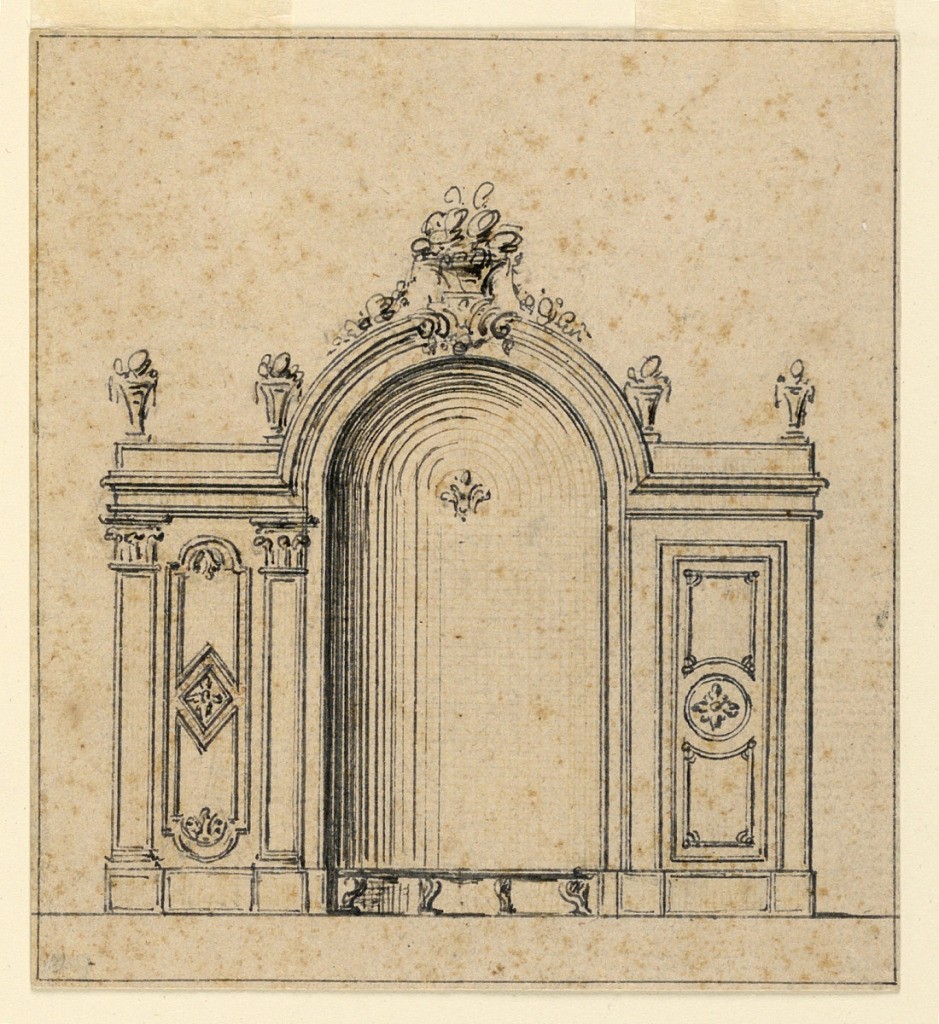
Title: Design for a Garden Niche
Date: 1740-1760
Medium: Pen and ink on paper
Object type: Drawing
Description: A semicircular arched niche, flanked by panels and surmounted by a blind balustrade with urns. In the center, a basket of flowers from which hang garlands. A low bench runs around the nich. Alternating suggestions shown by designs of flanking panels.